Brain MRI, t1w sequence, axial 2D slice.
Patient: age 22, sex F, weight 78 kg, height 1.78 m
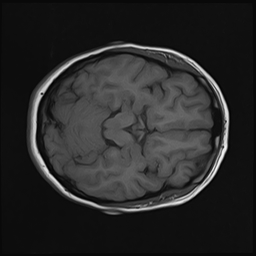